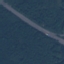
Land use / land cover: Highway